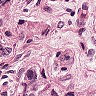
Metastatic tissue present: yes